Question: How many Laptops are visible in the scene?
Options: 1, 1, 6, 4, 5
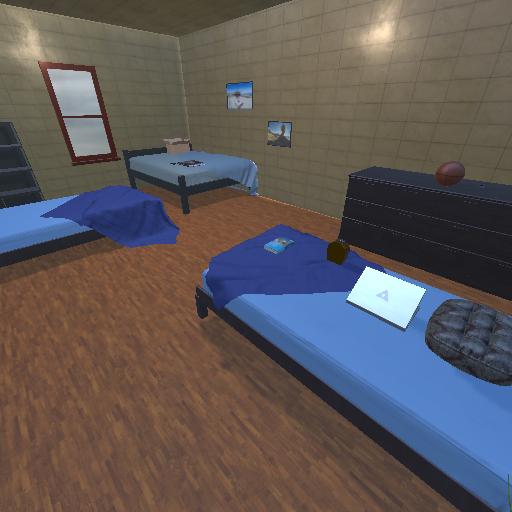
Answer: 1